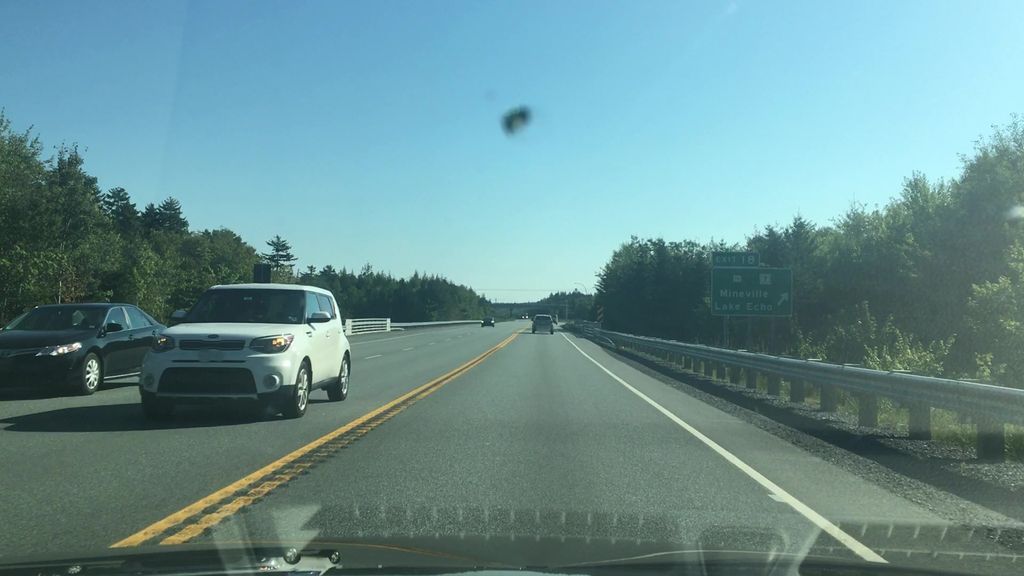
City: halifax